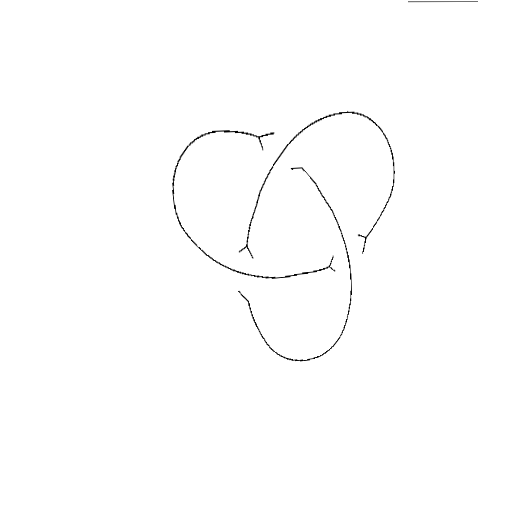
Crossing number: 3